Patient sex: M
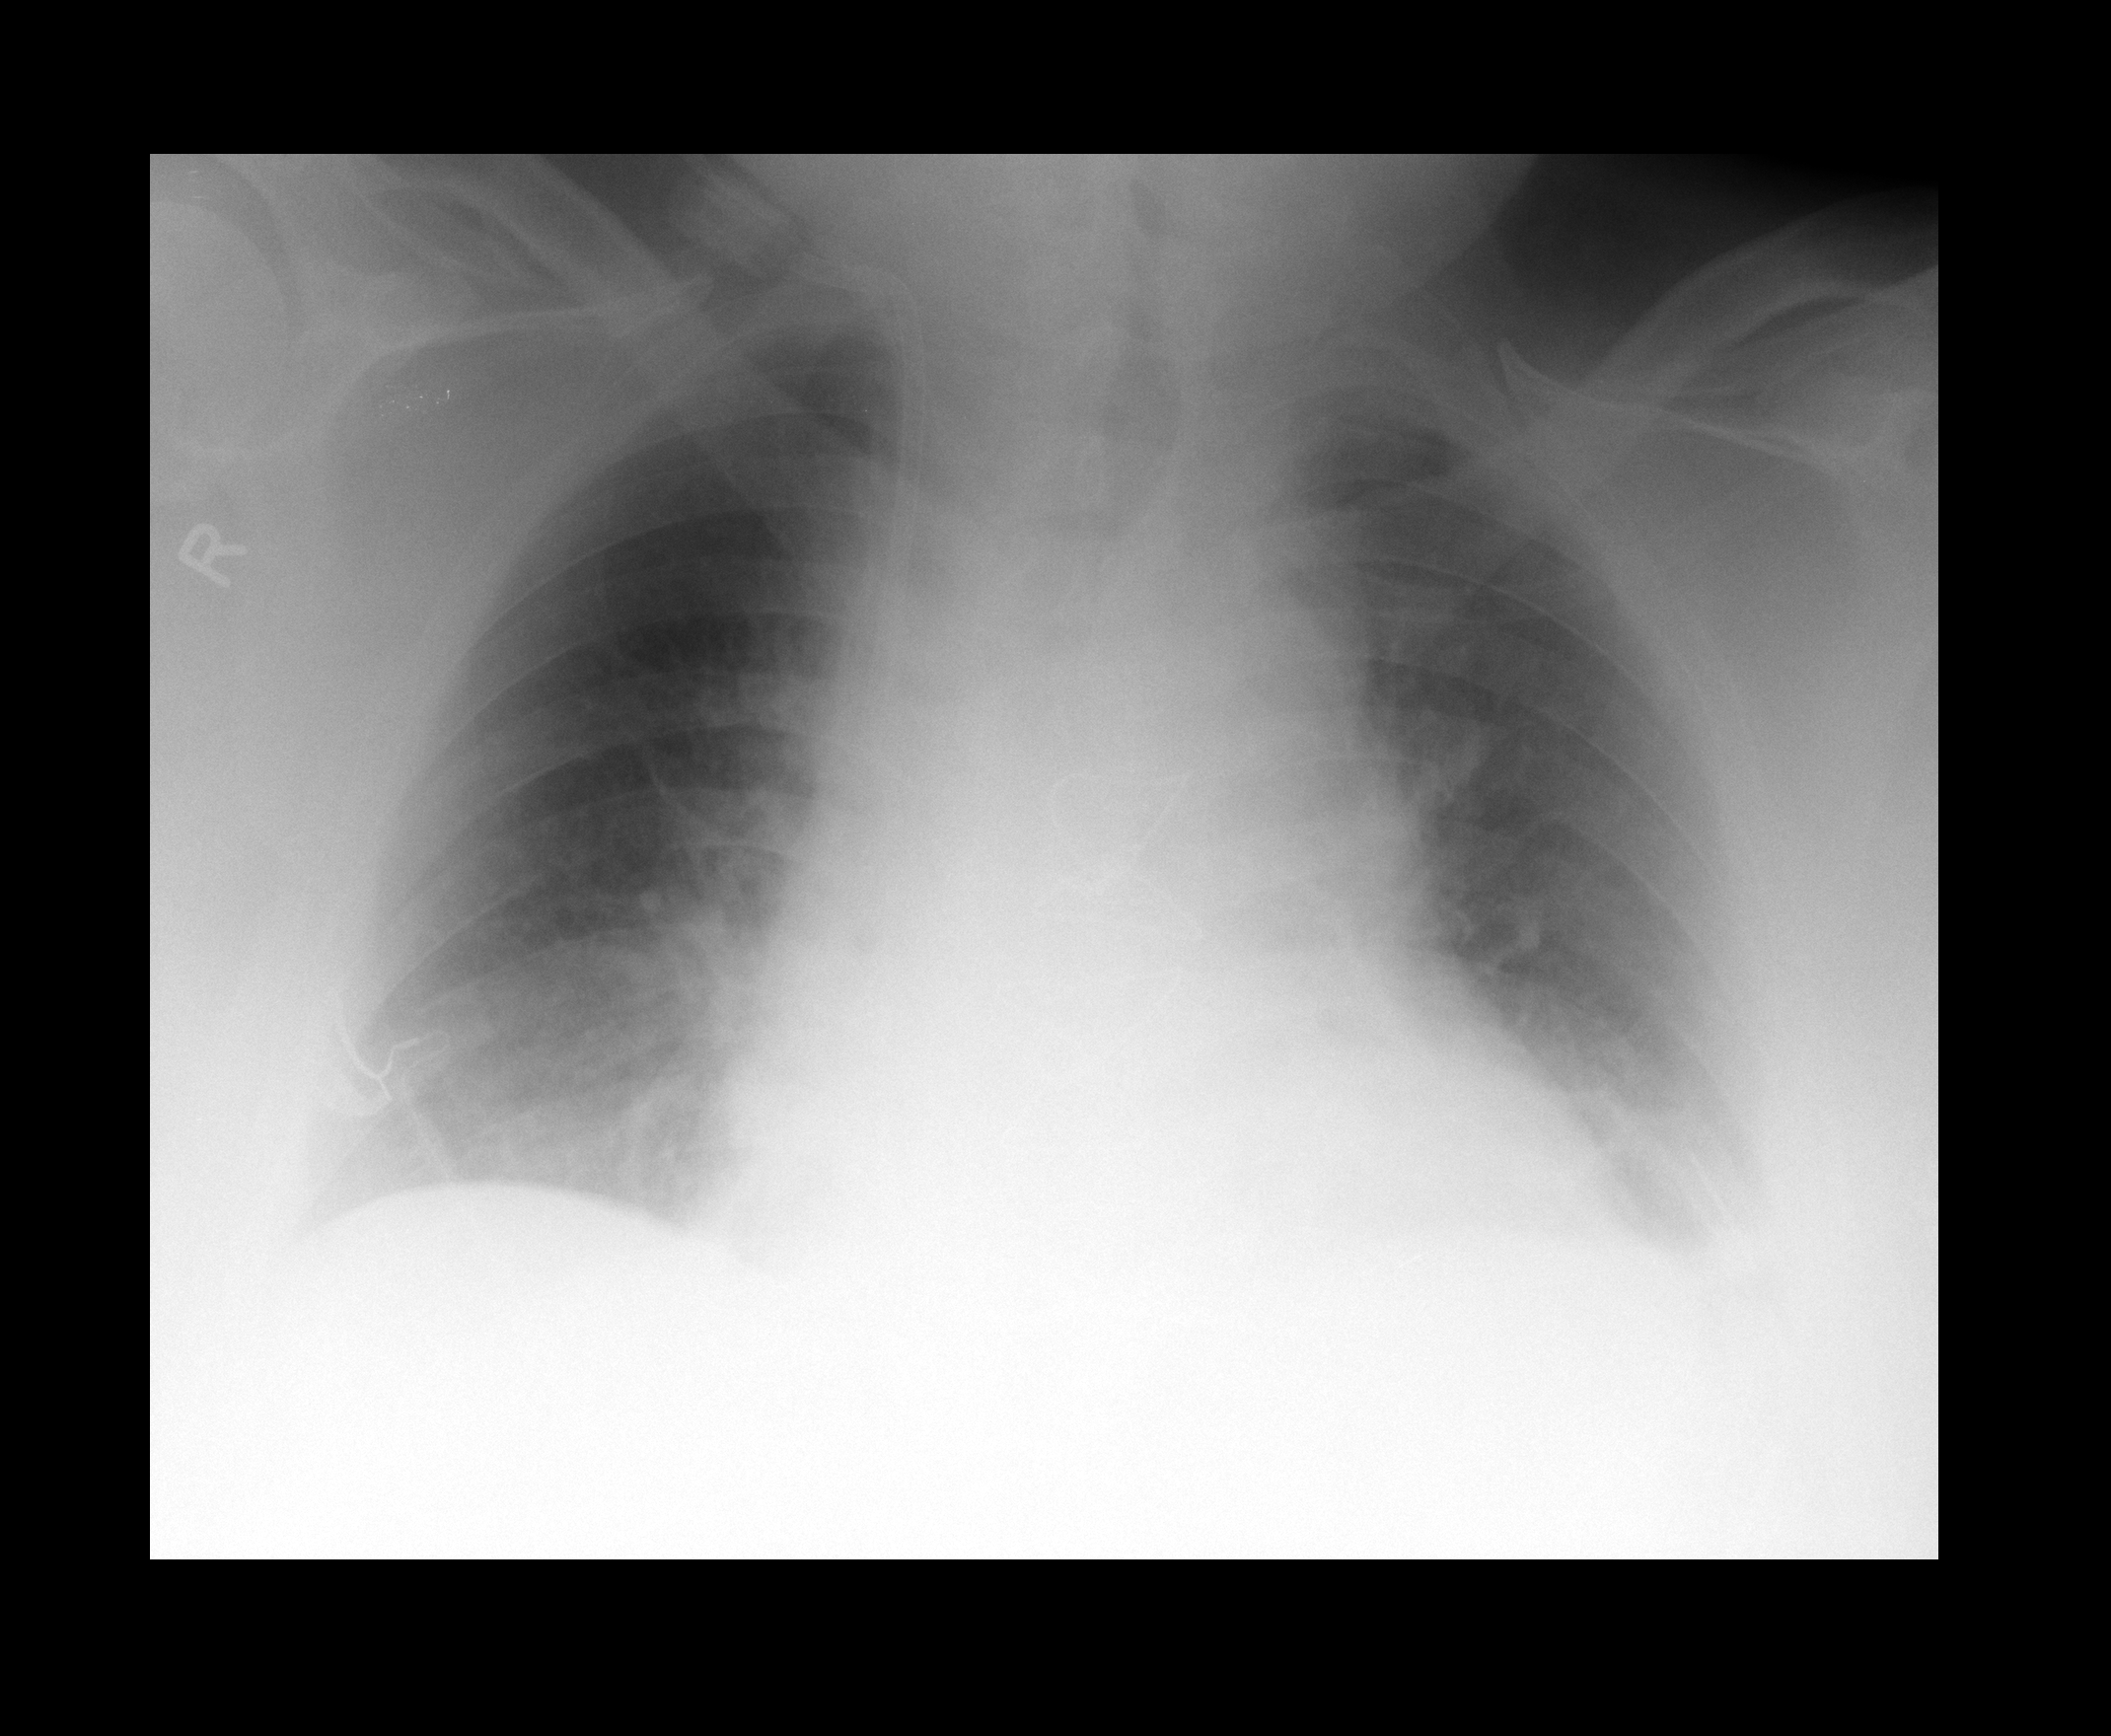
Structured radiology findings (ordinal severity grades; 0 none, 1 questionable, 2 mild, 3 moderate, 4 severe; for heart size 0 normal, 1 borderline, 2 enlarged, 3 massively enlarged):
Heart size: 2
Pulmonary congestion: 0
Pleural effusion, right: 0
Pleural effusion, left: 1
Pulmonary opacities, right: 0
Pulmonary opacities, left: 0
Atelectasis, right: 0
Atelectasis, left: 2